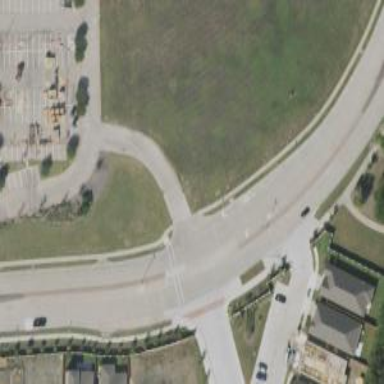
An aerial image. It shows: Tertiary road with separate sidewalk.